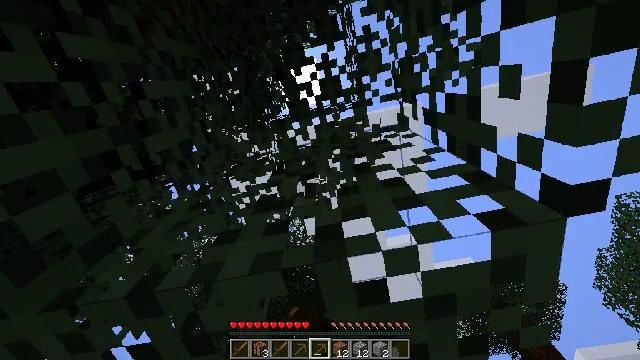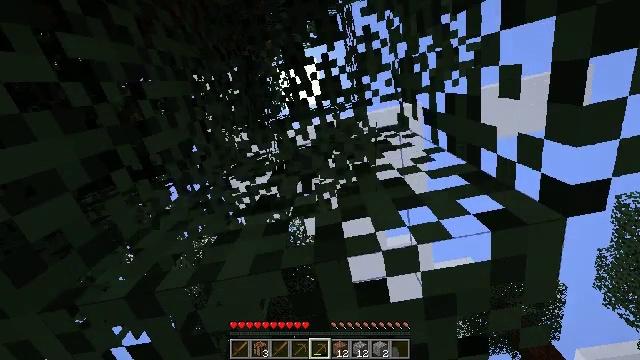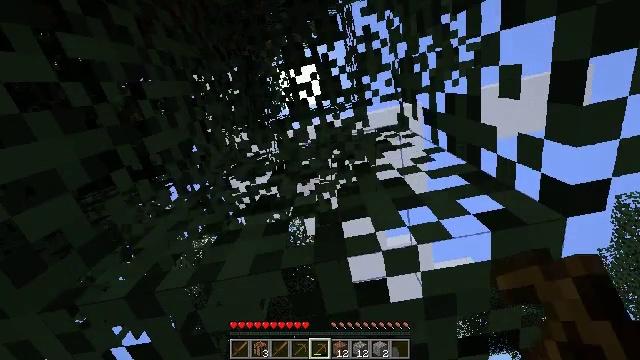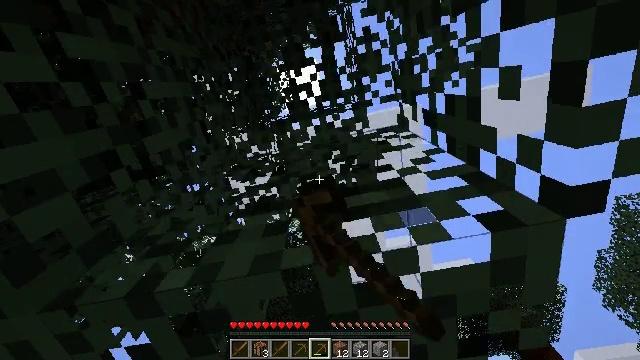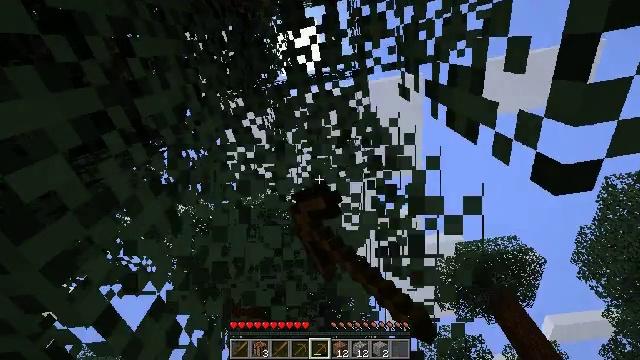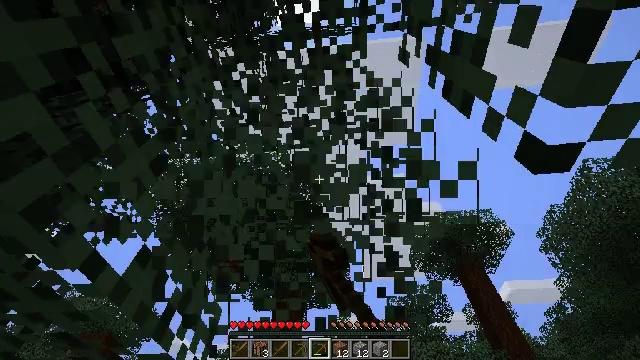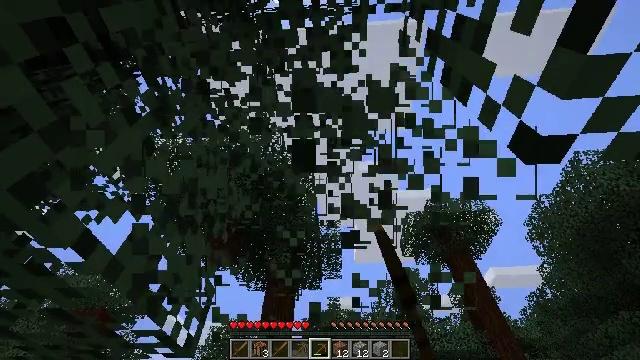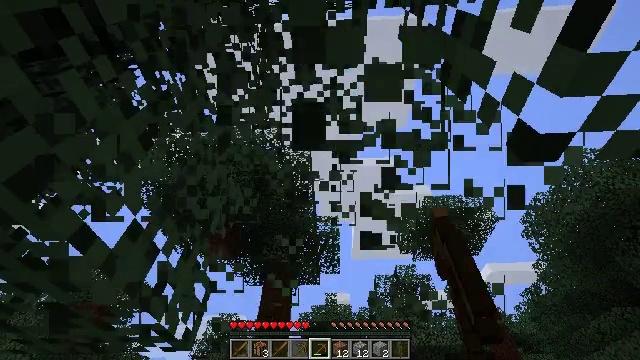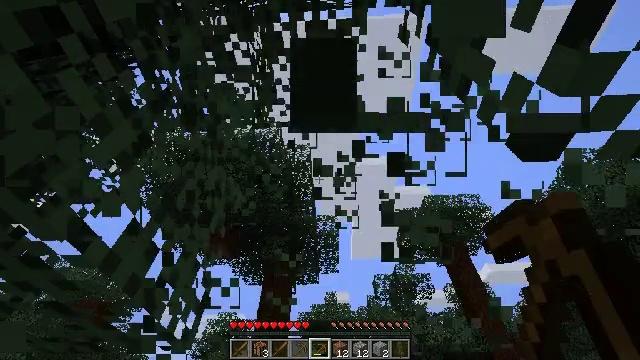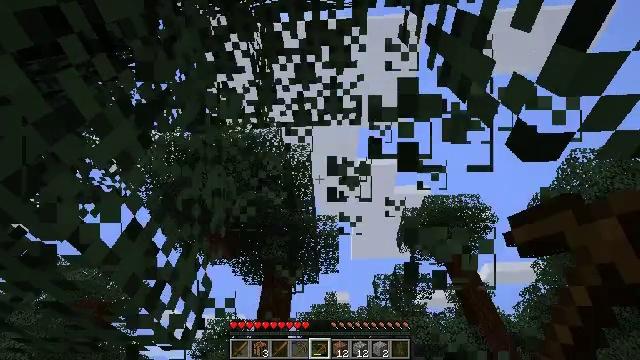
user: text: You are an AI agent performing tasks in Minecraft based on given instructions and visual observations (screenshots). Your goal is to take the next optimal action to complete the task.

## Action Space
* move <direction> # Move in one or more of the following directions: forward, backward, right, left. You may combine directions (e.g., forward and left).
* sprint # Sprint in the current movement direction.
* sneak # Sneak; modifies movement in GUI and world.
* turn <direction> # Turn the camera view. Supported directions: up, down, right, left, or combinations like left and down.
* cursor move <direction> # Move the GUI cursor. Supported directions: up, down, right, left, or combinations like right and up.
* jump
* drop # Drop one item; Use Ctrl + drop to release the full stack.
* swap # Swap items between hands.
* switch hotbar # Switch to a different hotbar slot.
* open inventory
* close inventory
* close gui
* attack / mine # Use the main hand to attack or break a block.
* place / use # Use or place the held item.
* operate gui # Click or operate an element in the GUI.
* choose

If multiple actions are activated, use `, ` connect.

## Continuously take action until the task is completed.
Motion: motion action
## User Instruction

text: Gather spruce leaves to collect foliage.
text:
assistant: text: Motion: attack / mine
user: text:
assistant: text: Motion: attack / mine
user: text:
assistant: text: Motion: attack / mine
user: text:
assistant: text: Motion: turn right and down, attack / mine
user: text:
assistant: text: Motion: turn right and down, attack / mine
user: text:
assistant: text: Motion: turn right and down, attack / mine
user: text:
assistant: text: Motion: attack / mine
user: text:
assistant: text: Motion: attack / mine
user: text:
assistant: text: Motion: attack / mine
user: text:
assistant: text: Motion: attack / mine